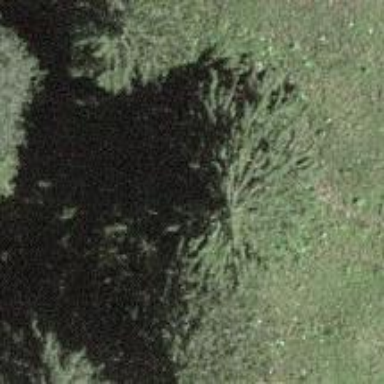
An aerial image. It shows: Beautiful tree in nature.